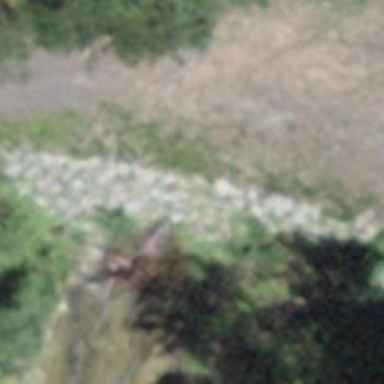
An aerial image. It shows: Culvert tunnel.